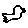
Label: bird